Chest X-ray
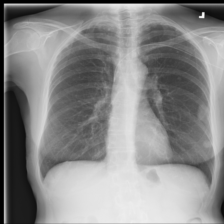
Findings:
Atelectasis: negative
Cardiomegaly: negative
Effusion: negative
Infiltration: negative
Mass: negative
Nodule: positive
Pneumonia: negative
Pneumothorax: negative
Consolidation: negative
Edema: negative
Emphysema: negative
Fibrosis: negative
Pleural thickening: negative
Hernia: negative